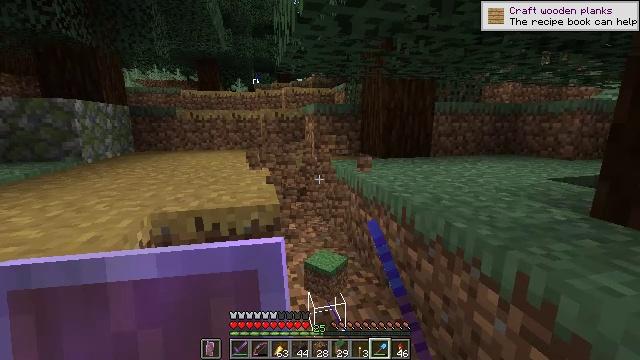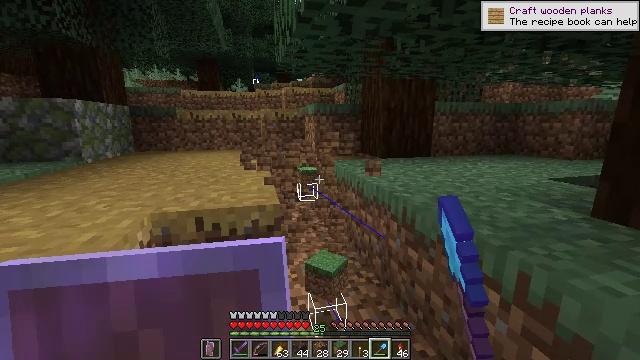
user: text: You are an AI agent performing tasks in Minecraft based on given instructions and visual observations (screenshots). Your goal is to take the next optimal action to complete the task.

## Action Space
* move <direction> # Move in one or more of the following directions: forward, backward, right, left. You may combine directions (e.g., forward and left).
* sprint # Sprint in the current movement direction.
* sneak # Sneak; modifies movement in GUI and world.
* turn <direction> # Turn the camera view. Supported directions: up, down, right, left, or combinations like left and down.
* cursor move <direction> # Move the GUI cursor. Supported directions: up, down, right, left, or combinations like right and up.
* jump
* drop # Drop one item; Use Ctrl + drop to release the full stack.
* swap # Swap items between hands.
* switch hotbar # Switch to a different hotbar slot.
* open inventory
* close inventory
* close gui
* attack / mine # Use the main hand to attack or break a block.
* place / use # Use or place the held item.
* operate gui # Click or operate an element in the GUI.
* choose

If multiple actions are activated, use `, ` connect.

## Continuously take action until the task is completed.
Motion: motion action
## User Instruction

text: Reclaim the grass path segment.
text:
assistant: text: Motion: no_op
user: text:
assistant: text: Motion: no_op